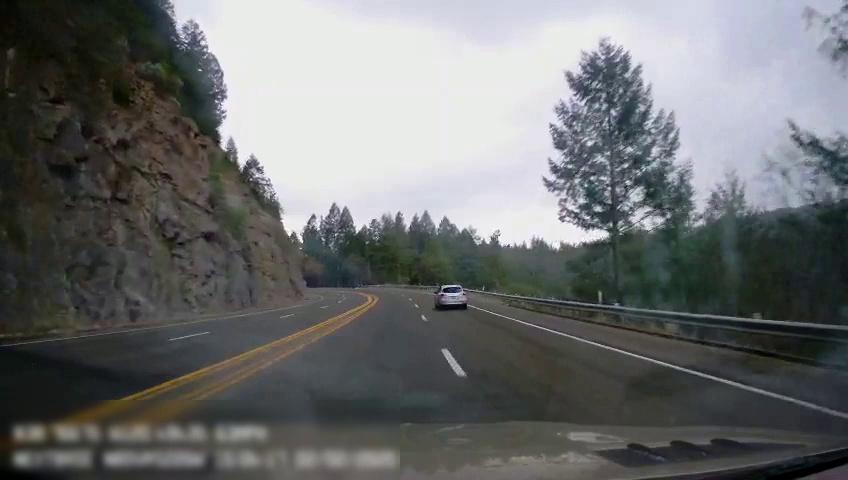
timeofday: Day
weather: Cloudy
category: Drivable Space
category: Vehicles | Car
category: Lanes | Alternate Lane
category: Lanes | Alternate Lane
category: Lanes | Alternate Lane
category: Lanes | Current Lane
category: Lanes | Current Lane
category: Lanes | Alternate Lane